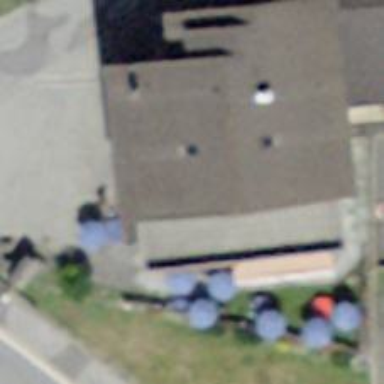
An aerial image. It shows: Cafe.